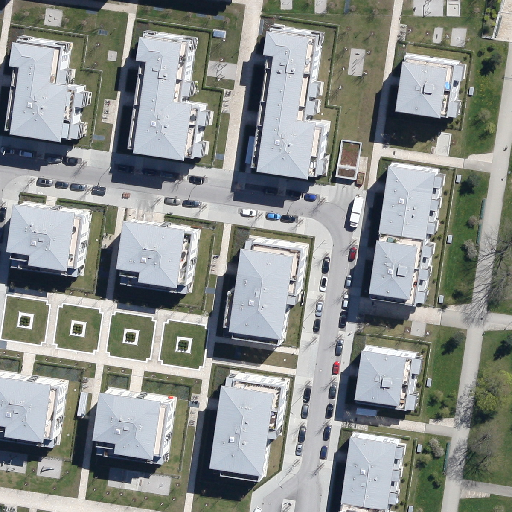
Referring expression: impervious surface